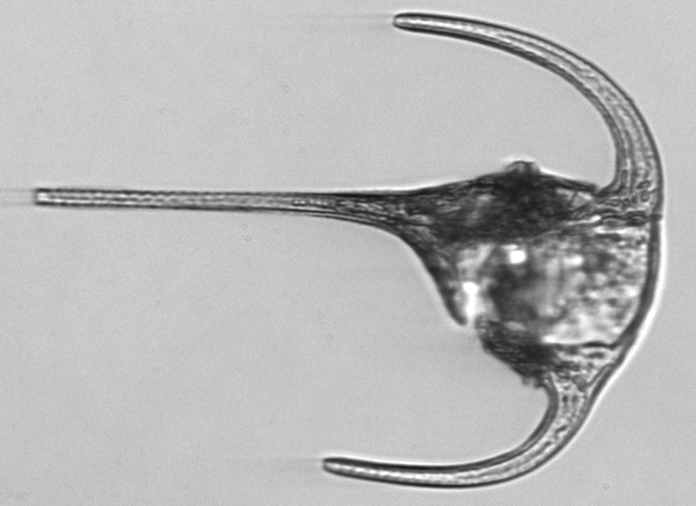
Label: Tripos